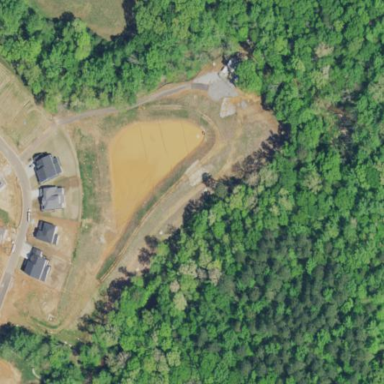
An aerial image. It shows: Detention basin filled with water.